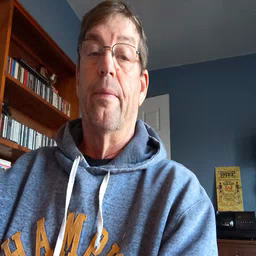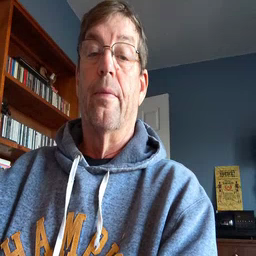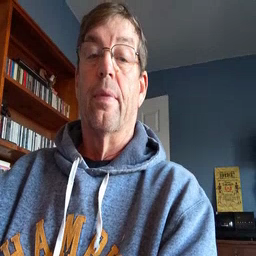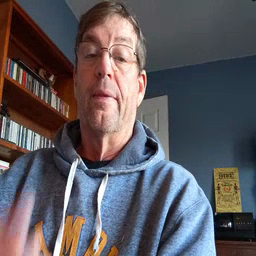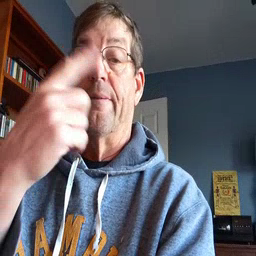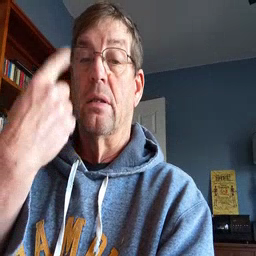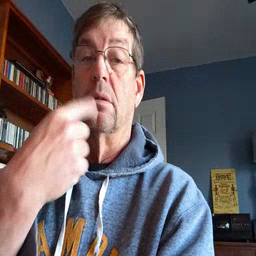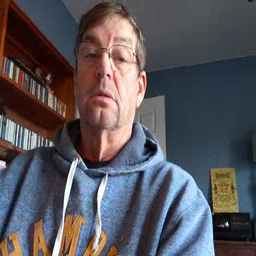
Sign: face